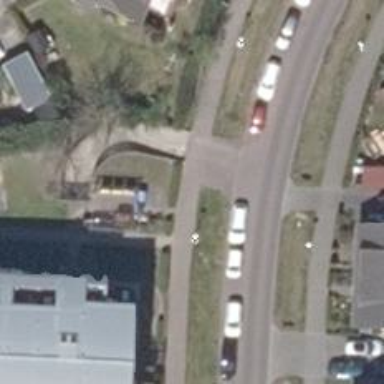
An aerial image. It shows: Footway.